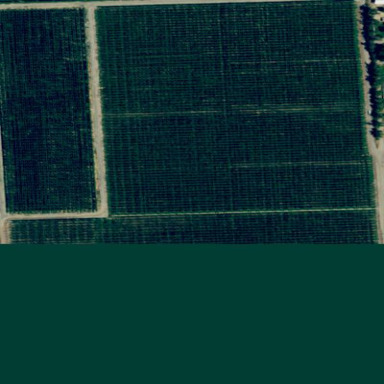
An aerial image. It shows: Orchard.